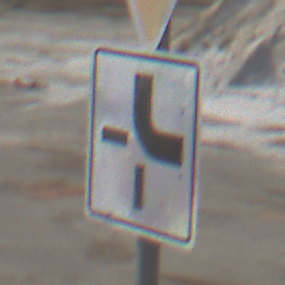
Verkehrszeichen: VerlaufVorfahrtsstrasse4
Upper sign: VorfahrtGewaehren
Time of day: Midday
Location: Outdoor (Suburban)
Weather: PartlyCloudy
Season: NotSpecified
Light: Natural